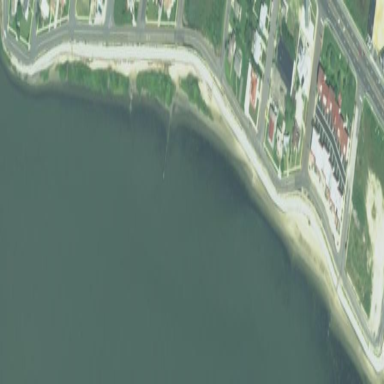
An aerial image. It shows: Breakwater made of concrete.